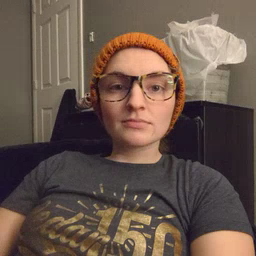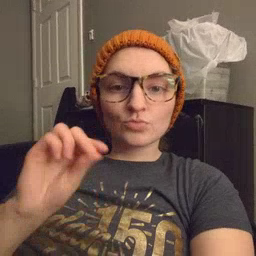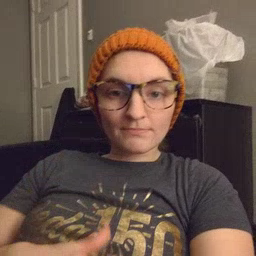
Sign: dog